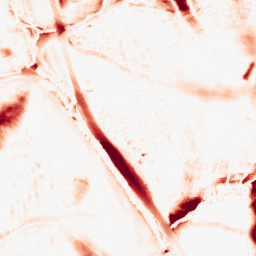
Category: morphological
Decomposition family: morphological_ellipse
Decomposition parameters: operation: opening
width: 30
height: 50
Upsampling method: cubic_mitchell
Upsampling parameters: scale: 2
Upsampling scale: 2